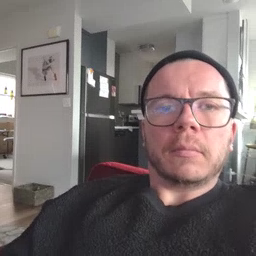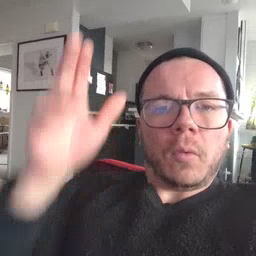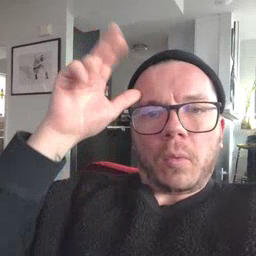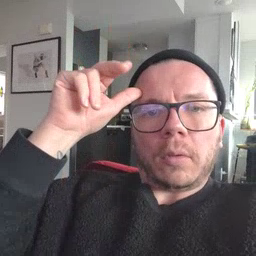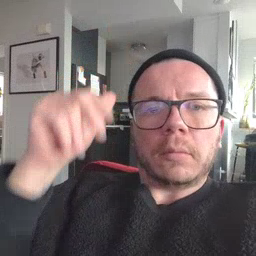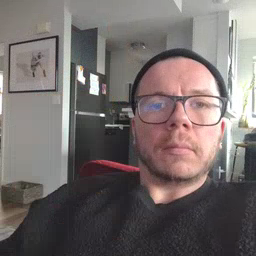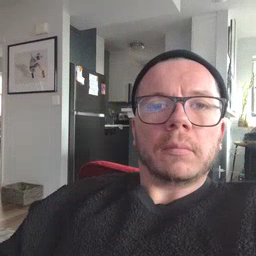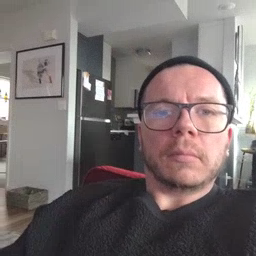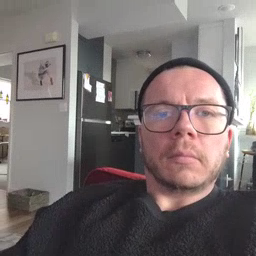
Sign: horse